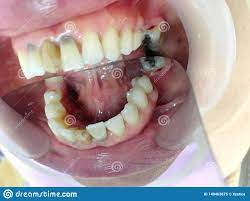
Condition: Tooth Discoloration